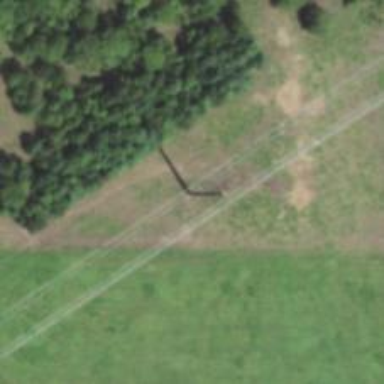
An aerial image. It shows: Power tower.